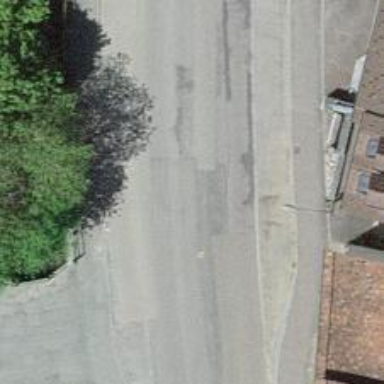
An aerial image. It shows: Bus stop with designated public transport stop position.